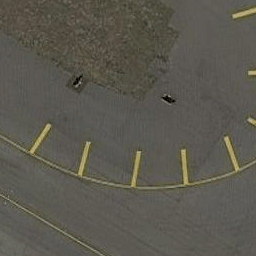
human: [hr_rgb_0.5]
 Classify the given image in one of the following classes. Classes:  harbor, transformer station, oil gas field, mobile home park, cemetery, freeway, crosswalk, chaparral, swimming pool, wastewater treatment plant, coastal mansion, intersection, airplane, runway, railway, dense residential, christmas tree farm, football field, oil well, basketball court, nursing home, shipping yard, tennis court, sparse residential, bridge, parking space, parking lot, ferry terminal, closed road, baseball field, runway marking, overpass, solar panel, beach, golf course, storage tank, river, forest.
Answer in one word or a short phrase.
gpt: runway marking